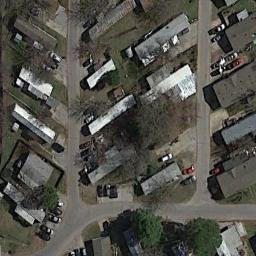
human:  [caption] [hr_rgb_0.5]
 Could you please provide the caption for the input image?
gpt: There are four rows of mobile homes and three paths .

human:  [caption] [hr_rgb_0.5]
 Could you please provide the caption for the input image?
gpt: The mobile home park is on the bare land next to the road .

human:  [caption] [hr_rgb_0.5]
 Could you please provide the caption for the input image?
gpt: The mobile home park has some neatly arranged mobile homes and some roads go through the mobile home park .

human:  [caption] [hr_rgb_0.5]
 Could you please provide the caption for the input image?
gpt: There are many cars in the mobile home park .

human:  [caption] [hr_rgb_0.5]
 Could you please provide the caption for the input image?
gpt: There are some brown trees and buildings on the mobile home park .